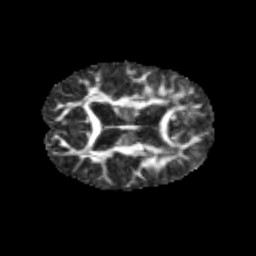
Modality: FA
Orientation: axial
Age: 10
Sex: male
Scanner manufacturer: siemens
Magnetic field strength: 3 T
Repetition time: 3.8 s
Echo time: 0.07 s